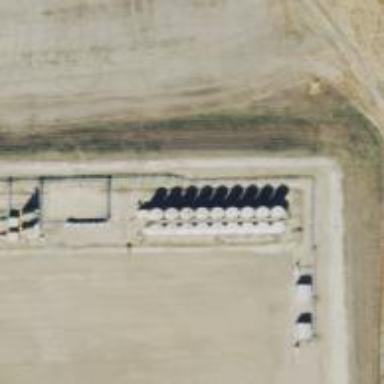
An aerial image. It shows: Storage tank with man-made structure.